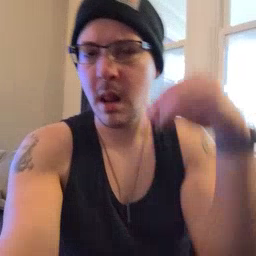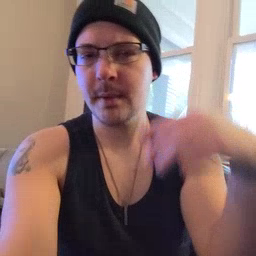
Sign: lamp